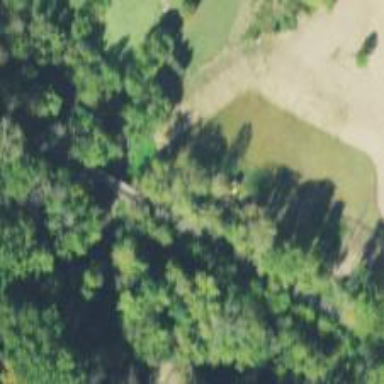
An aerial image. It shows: Abandoned railway path.